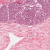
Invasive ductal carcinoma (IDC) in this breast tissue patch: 0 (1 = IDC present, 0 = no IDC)